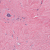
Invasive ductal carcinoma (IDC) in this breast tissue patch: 1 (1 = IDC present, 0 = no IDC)